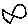
Label: fish